Question: The following tag :
'''
<input type="text" class="timepicker" name="SelectedTime" id="timepicker" />
'''
with the help of 'jquery' :
'''
/* jQuery timepicker
* replaces a single text input with a set of pulldowns to select hour, minute, and am/pm
*
* Copyright (c) 2007 Jason Huck/Core Five Creative (http://www.corefive.com/)
* Dual licensed under the MIT (http://www.opensource.org/licenses/mit-license.php)
* and GPL (http://www.opensource.org/licenses/gpl-license.php) licenses.
*
* Version 1.0
*/
(function($){
jQuery.fn.timepicker = function(){
this.each(function(){
// get the ID and value of the current element
var i = this.id;
var v = $(this).val();
// the options we need to generate
var hrs = new Array('01','02','03','04','05','06','07','08','09','10','11','12');
var mins = new Array('00','15','30','45');
var ap = new Array('am','pm');
// default to the current time
var d = new Date;
var h = d.getHours();
var m = d.getMinutes();
var p = (h >= 12 ? 'pm' : 'am');
// adjust hour to 12-hour format
if(h > 12) h = h - 12;
// round minutes to nearest quarter hour
for(mn in mins){
if(m <= parseInt(mins[mn])){
m = parseInt(mins[mn]);
break;
}
}
// increment hour if we push minutes to next 00
if(m > 45){
m = 0;
switch(h){
case(11):
h += 1;
p = (p == 'am' ? 'pm' : 'am');
break;
case(12):
h = 1;
break;
default:
h += 1;
break;
}
}
// override with current values if applicable
if(v.length == 7){
h = parseInt(v.substr(0,2));
m = parseInt(v.substr(3,2));
p = v.substr(5);
}
// build the new DOM objects
var output = '';
output += '<select id="h_' + i + '" class="h timepicker">';
for(hr in hrs){
output += '<option value="' + hrs[hr] + '"';
if(parseInt(hrs[hr]) == h) output += ' selected';
output += '>' + hrs[hr] + '</option>';
}
output += '</select>';
output += '<select id="m_' + i + '" class="m timepicker">';
for(mn in mins){
output += '<option value="' + mins[mn] + '"';
if(parseInt(mins[mn]) == m) output += ' selected';
output += '>' + mins[mn] + '</option>';
}
output += '</select>';
output += '<select id="p_' + i + '" class="p timepicker">';
for(pp in ap){
output += '<option value="' + ap[pp] + '"';
if(ap[pp] == p) output += ' selected';
output += '>' + ap[pp] + '</option>';
}
output += '</select>';
// hide original input and append new replacement inputs
$(this).attr('type','hidden').after(output);
});
$('select.timepicker').change(function(){
var i = this.id.substr(2);
var h = $('#h_' + i).val();
var m = $('#m_' + i).val();
var p = $('#p_' + i).val();
var v = h + ':' + m + p;
$('#' + i).val(v);
});
return this;
};
})(jQuery);
$(document).ready(function() {
$('.timepicker').timepicker();
});
/* SVN: $Id: jquery.timepicker.js <PHONE>-16 19:09:57Z Jason Huck $ */
'''
gives out :

How can I increase the size the 'input fields' ? I tried doing like this :
'''
<input type="text" class="timepicker" name="SelectedTime"
id="timepicker" style="height:40px; font-size:20px" />
'''
but the output is same.
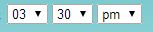
Answer: Your jQuery code hides the actual input fields and replaces them with select, with class name "timepicker" which you can use to control the styling.
Apply the following css in your code:
'''
.timepicker{
height: 40px;
font-size: 20px;
}
'''